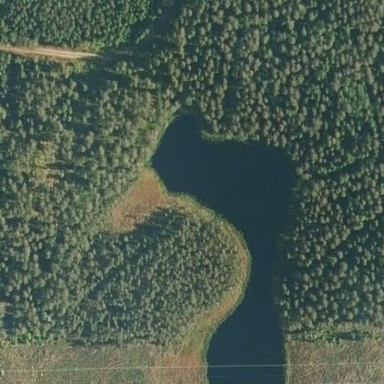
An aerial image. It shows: Peaceful pond surrounded by nature.